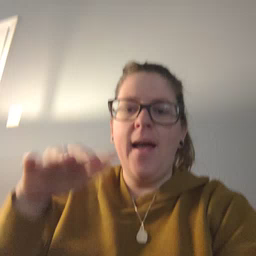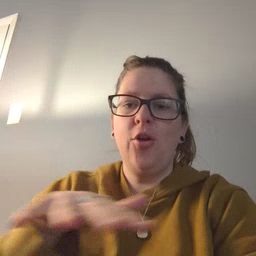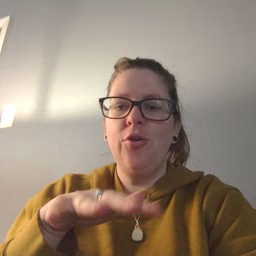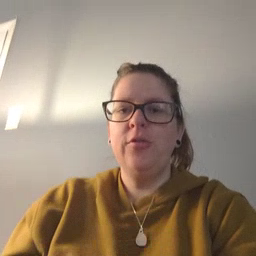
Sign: backyard